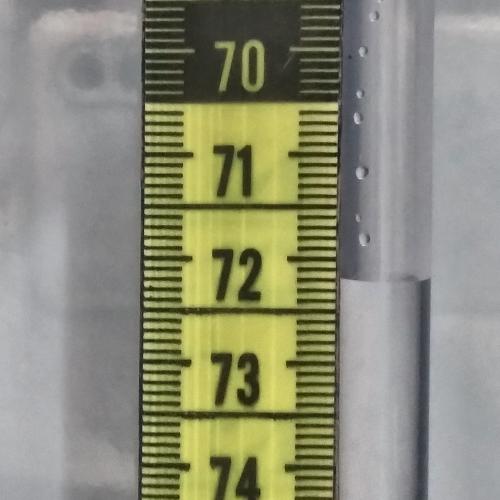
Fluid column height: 72.2 cm